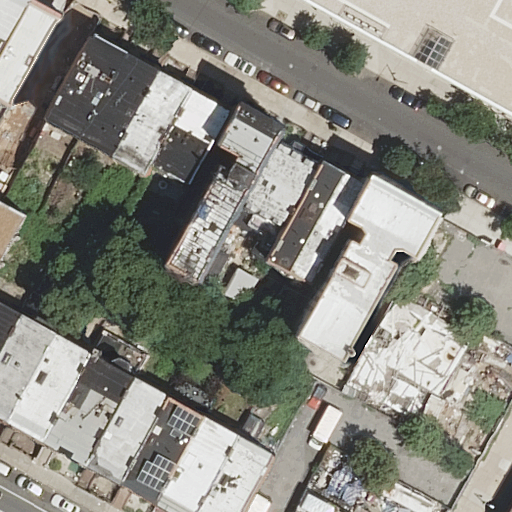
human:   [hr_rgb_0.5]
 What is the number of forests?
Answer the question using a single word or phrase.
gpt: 0

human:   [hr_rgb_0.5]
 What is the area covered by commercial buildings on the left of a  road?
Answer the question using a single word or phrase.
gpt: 0m2

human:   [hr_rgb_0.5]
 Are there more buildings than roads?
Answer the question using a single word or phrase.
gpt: yes

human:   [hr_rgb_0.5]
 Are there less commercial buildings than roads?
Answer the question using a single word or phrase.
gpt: yes

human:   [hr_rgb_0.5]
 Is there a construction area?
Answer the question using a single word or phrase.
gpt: no

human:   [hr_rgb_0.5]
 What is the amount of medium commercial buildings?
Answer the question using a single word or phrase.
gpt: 0

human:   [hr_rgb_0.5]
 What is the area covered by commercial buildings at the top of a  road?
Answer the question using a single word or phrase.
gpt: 0m2

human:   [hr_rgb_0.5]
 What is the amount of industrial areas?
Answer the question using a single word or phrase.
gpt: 0

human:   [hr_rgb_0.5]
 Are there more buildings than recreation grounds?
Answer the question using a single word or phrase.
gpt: yes

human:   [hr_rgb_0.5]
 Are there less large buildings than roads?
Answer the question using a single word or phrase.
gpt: yes

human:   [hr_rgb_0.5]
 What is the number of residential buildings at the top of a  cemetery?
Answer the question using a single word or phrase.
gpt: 0

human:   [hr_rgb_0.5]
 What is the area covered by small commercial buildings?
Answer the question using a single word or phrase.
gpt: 0m2

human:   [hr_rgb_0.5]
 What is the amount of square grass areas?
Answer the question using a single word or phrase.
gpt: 0

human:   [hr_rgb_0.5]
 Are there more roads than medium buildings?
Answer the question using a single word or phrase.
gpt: no

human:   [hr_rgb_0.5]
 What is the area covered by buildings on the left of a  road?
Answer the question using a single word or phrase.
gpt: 4555m2

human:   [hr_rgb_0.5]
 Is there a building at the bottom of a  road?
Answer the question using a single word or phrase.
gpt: yes

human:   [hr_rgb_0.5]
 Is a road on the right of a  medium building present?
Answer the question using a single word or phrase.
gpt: yes

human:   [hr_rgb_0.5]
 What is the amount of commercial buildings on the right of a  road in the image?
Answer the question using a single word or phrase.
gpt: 0

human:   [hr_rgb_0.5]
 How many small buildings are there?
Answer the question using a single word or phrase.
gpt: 3

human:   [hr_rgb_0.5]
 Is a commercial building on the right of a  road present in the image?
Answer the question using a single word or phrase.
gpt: no

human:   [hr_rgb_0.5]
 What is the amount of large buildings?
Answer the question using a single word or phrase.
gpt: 1

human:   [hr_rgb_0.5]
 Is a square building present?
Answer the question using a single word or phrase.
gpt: no

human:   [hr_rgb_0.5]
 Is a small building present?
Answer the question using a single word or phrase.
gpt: yes

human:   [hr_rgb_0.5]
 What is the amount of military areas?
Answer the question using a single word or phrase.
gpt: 0

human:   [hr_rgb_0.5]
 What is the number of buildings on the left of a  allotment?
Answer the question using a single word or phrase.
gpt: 0

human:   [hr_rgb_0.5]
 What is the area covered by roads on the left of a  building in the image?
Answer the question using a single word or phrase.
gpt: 0m2

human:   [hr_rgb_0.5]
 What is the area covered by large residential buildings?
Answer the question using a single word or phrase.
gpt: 1597m2

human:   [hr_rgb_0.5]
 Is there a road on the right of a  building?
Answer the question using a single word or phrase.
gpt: yes

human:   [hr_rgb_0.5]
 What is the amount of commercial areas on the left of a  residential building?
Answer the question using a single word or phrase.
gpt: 0

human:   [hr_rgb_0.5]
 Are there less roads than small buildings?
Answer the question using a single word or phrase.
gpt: no

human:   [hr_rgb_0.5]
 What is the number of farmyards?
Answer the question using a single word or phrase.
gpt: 0

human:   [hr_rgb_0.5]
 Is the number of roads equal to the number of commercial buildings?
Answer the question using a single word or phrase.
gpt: no

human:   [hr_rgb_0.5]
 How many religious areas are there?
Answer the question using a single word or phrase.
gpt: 0

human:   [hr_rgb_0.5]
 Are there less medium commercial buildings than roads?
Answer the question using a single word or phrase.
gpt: yes

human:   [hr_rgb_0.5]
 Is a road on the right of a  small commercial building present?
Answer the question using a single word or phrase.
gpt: no

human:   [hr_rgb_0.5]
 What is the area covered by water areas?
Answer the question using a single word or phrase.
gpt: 0m2